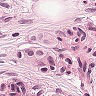
Metastatic tissue present: yes